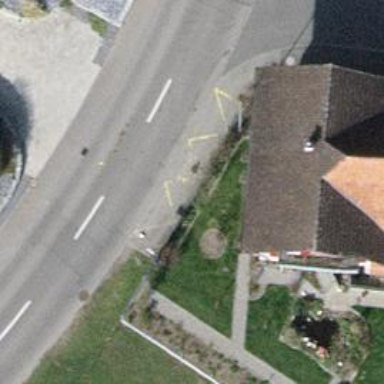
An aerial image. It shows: Bus stop with platform for public transport.